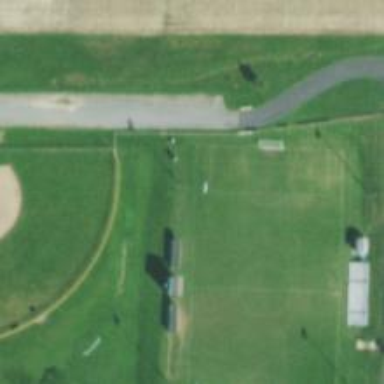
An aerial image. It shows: Soccer pitch for leisureland activities.